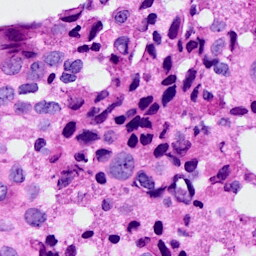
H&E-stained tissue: Breast